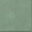
Piece: xx